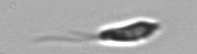
Label: flagellate